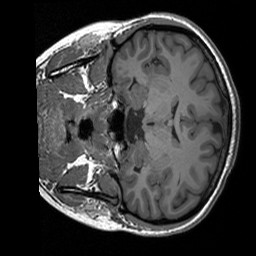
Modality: T1w
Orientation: coronal
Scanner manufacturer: siemens
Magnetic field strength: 3 T
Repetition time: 1.76 s
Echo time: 0.0022 s